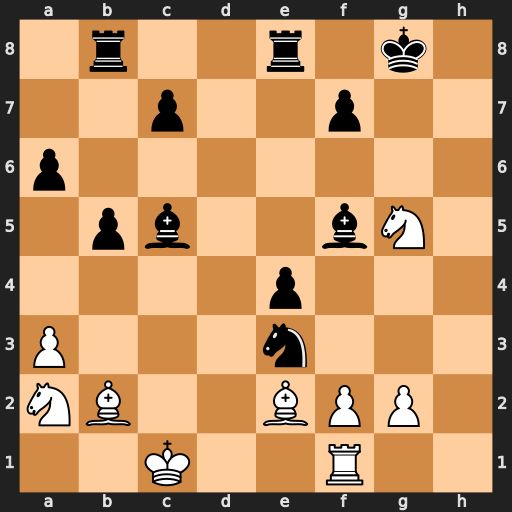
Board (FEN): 1r2r1k1/2p2p2/p7/1pb2bN1/4p3/P3n3/NB2BPP1/2K2R2
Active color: w
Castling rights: -
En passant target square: -
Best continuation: Rh1 Re5 Bxe5